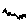
Label: zigzag